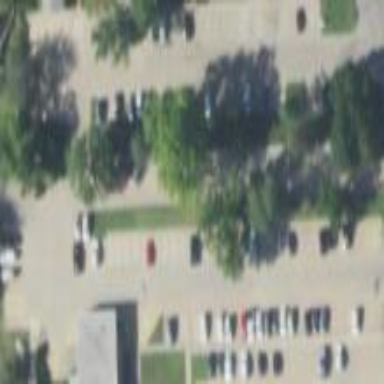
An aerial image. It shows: Parking area.